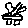
Label: zigzag